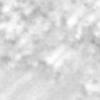
Label: no_change